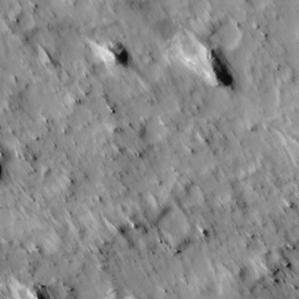
Label: non_frost